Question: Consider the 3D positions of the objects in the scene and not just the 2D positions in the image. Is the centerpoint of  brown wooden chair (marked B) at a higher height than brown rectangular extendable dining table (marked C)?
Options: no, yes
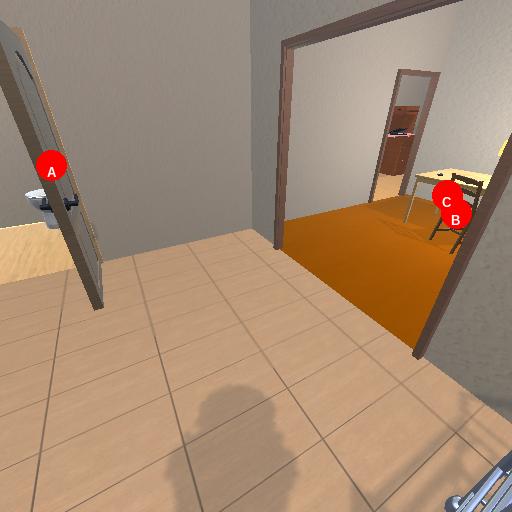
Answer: no